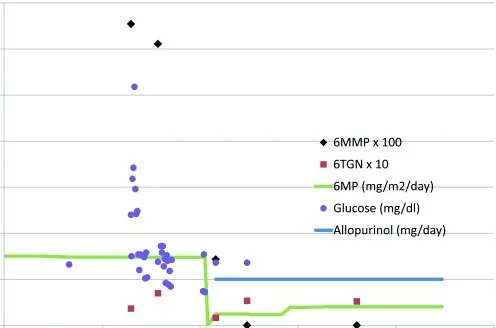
Treatment regimen for patient in Case 2. . On the horizontal axis is the day of maintenance therapy from the start to completion. On the vertical axis are the red cell thiopurine metabolite values and drug doses. For graph clarity, 6-methyl-mercaptopurine (6MMP) values were divided by 100 and 6-thioguanine nucleotide (6TGN) values by 10. After introduction of allopurinol, the 6MMP levels rapidly fell to undetectable levels with stable 6TGN. Of note the high glucose values during dexamethasone pulses resolved after introduction of metformin on day 255.
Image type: chart (chart)